Question: I am referring to <URL> problem and solution.
Firstly, I did not get why sum of frequencies is added in the recursive equation.

Can someone please help understand that with an example may be.
In Author's word.
> We add sum of frequencies from i to j (see first term in the above
formula), this is added because every search will go through root and
one comparison will be done for every search.
In code, sum of frequencies (purpose of which I do not understand) ... corresponds to fsum.
'''
int optCost(int freq[], int i, int j)
{
// Base cases
if (j < i) // If there are no elements in this subarray
return 0;
if (j == i) // If there is one element in this subarray
return freq[i];
// Get sum of freq[i], freq[i+1], ... freq[j]
int fsum = sum(freq, i, j);
// Initialize minimum value
int min = INT_MAX;
// One by one consider all elements as root and recursively find cost
// of the BST, compare the cost with min and update min if needed
for (int r = i; r <= j; ++r)
{
int cost = optCost(freq, i, r-1) + optCost(freq, r+1, j);
if (cost < min)
min = cost;
}
// Return minimum value
return min + fsum;
}
'''
Secondly, this solution will just return the optimal cost. Any suggestions regarding how to get the actual bst ?
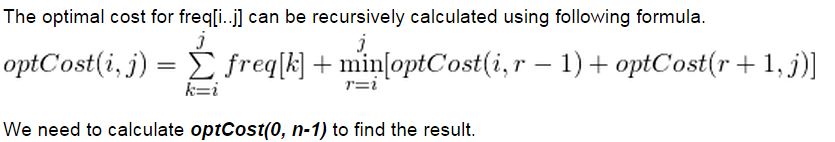
Answer: The idea behind sum of frequencies is to correctly calculate cost of particular tree. It behaves like accumulator value to store tree weight.
Imagine that on first level of recursion we start with all keys located on first level of the tree (we haven't picked any root element yet). Remember the weight function - it sums over all node weights multiplied by node level. For now weight of our tree equals to sum of weights of all keys because any of our keys can be located on any level (starting from first) and anyway we will have at least one weight for each key in our result.
1) Suppose that we found optimal root key, say key 'r'. Next we move all our keys except 'r' one level down because each of the elements left can be located at most on second level (first level is already occupied). Because of that we add weight of each key left to our sum because anyway for all of them we will have at least double weight. Keys left we split in two sub arrays according to 'r' element(to the left from 'r' and to the right) which we selected before.
2) Next step is to select optimal keys for second level, one from each of two sub arrays left from first step. After doing that we again move all keys left one level down and add their weights to the sum because they will be located at least on third level so we will have at least triple weight for each of them.
3) And so on.
I hope this explanation will give you some understanding of why we need this sum of frequencies.
As author mentioned at the end of the article
> 2) In the above solutions, we have computed optimal cost only. The
solutions can be easily modified to store the structure of BSTs also.
We can create another auxiliary array of size n to store the structure
of tree. All we need to do is, store the chosen 'r' in the innermost
loop.
We can do just that. Below you will find my implementation.
Some notes about it:
1) I was forced to replace 'int[n][n]' with utility class 'Matrix' because I used Visual C++ and it does not support non-compile time constant expression as array size.
2) I used second implementation of the algorithm from article which you provided (with memorization) because it is much easier to add functionality to store optimal bst to it.
3) Author has mistake in his code:
Second loop 'for (int i=0; i<=n-L+1; i++)' should have 'n-L' as upper bound not 'n-L+1'.
4) The way we store optimal bst is as follows:
For each pair 'i, j' we store optimal key index. This is the same as for optimal cost but instead of storing optimal cost we store optimal key index. For example for '0, n-1' we will have index of the root key 'r' of our result tree. Next we split our array in two according to root element index 'r' and get their optimal key indexes. We can dot that by accessing matrix elements '0, r-1' and 'r+1, n-1'. And so forth. Utility function 'PrintResultTree' uses this approach and prints result tree in in-order (left subtree, node, right subtree). So you basically get ordered list because it is binary search tree.
5) Please don't flame me for my code - I'm not really a c++ programmer. :)
'''
int optimalSearchTree(int keys[], int freq[], int n, Matrix& optimalKeyIndexes)
{
/* Create an auxiliary 2D matrix to store results of subproblems */
Matrix cost(n,n);
optimalKeyIndexes = Matrix(n, n);
/* cost[i][j] = Optimal cost of binary search tree that can be
formed from keys[i] to keys[j].
cost[0][n-1] will store the resultant cost */
// For a single key, cost is equal to frequency of the key
for (int i = 0; i < n; i++)
cost.SetCell(i, i, freq[i]);
// Now we need to consider chains of length 2, 3, ... .
// L is chain length.
for (int L = 2; L <= n; L++)
{
// i is row number in cost[][]
for (int i = 0; i <= n - L; i++)
{
// Get column number j from row number i and chain length L
int j = i + L - 1;
cost.SetCell(i, j, INT_MAX);
// Try making all keys in interval keys[i..j] as root
for (int r = i; r <= j; r++)
{
// c = cost when keys[r] becomes root of this subtree
int c = ((r > i) ? cost.GetCell(i, r - 1) : 0) +
((r < j) ? cost.GetCell(r + 1, j) : 0) +
sum(freq, i, j);
if (c < cost.GetCell(i, j))
{
cost.SetCell(i, j, c);
optimalKeyIndexes.SetCell(i, j, r);
}
}
}
}
return cost.GetCell(0, n - 1);
}
'''
Below is utility class 'Matrix':
'''
class Matrix
{
private:
int rowCount;
int columnCount;
std::vector<int> cells;
public:
Matrix()
{
}
Matrix(int rows, int columns)
{
rowCount = rows;
columnCount = columns;
cells = std::vector<int>(rows * columns);
}
int GetCell(int rowNum, int columnNum)
{
return cells[columnNum + rowNum * columnCount];
}
void SetCell(int rowNum, int columnNum, int value)
{
cells[columnNum + rowNum * columnCount] = value;
}
};
'''
And main method with utility function to print result tree in in-order:
'''
//Print result tree in in-order
void PrintResultTree(
Matrix& optimalKeyIndexes,
int startIndex,
int endIndex,
int* keys)
{
if (startIndex == endIndex)
{
printf("%d
", keys[startIndex]);
return;
}
else if (startIndex > endIndex)
{
return;
}
int currentOptimalKeyIndex = optimalKeyIndexes.GetCell(startIndex, endIndex);
PrintResultTree(optimalKeyIndexes, startIndex, currentOptimalKeyIndex - 1, keys);
printf("%d
", keys[currentOptimalKeyIndex]);
PrintResultTree(optimalKeyIndexes, currentOptimalKeyIndex + 1, endIndex, keys);
}
int main(int argc, char* argv[])
{
int keys[] = { 10, 12, 20 };
int freq[] = { 34, 8, 50 };
int n = sizeof(keys) / sizeof(keys[0]);
Matrix optimalKeyIndexes;
printf("Cost of Optimal BST is %d
", optimalSearchTree(keys, freq, n, optimalKeyIndexes));
PrintResultTree(optimalKeyIndexes, 0, n - 1, keys);
return 0;
}
'''
Below you can find code to create simple tree like structure.
Here is utility 'TreeNode' class
'''
struct TreeNode
{
public:
int Key;
TreeNode* Left;
TreeNode* Right;
};
'''
Updated 'main' function with 'BuildResultTree' function
'''
void BuildResultTree(Matrix& optimalKeyIndexes,
int startIndex,
int endIndex,
int* keys,
TreeNode*& tree)
{
if (startIndex > endIndex)
{
return;
}
tree = new TreeNode();
tree->Left = NULL;
tree->Right = NULL;
if (startIndex == endIndex)
{
tree->Key = keys[startIndex];
return;
}
int currentOptimalKeyIndex = optimalKeyIndexes.GetCell(startIndex, endIndex);
tree->Key = keys[currentOptimalKeyIndex];
BuildResultTree(optimalKeyIndexes, startIndex, currentOptimalKeyIndex - 1, keys, tree->Left);
BuildResultTree(optimalKeyIndexes, currentOptimalKeyIndex + 1, endIndex, keys, tree->Right);
}
int main(int argc, char* argv[])
{
int keys[] = { 10, 12, 20 };
int freq[] = { 34, 8, 50 };
int n = sizeof(keys) / sizeof(keys[0]);
Matrix optimalKeyIndexes;
printf("Cost of Optimal BST is %d
", optimalSearchTree(keys, freq, n, optimalKeyIndexes));
PrintResultTree(optimalKeyIndexes, 0, n - 1, keys);
TreeNode* tree = new TreeNode();
BuildResultTree(optimalKeyIndexes, 0, n - 1, keys, tree);
return 0;
}
'''